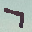
Label: 7